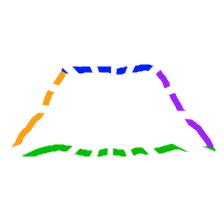
Shape: trapezoid